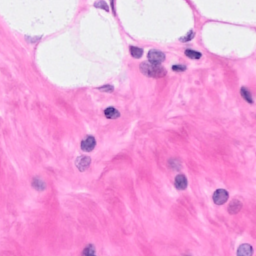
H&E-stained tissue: Breast